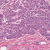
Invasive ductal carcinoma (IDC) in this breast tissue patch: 0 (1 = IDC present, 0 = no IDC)